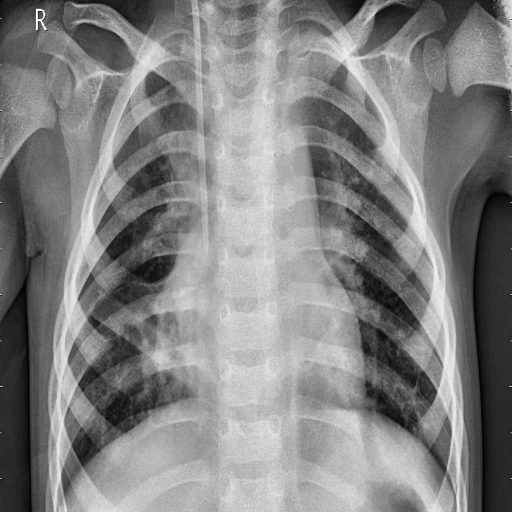
Finding: PNEUMONIA